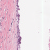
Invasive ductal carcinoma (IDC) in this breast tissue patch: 0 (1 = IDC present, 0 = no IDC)